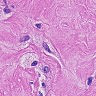
Metastatic tissue present: yes